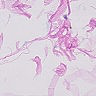
Metastatic tissue present: no